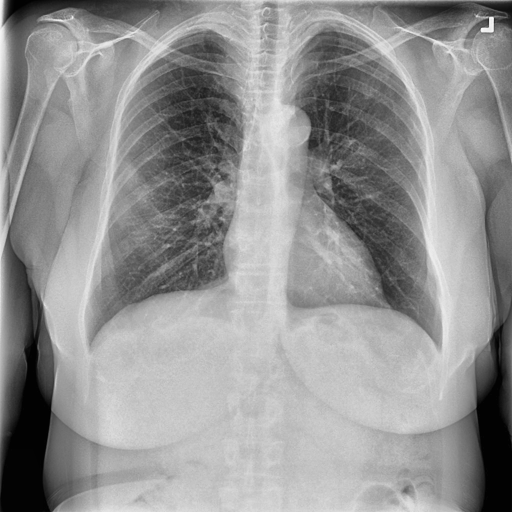
Finding: NORMAL